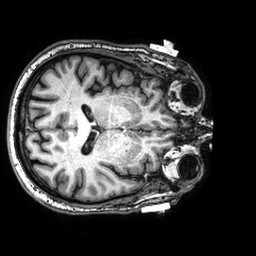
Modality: T1w
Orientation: axial
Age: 58
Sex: male
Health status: healthy